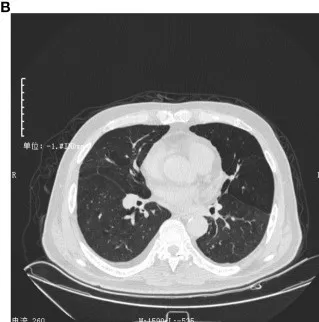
Lung computed tomography (CT) scan. (B) CT scan of the second admission on February 22, 2023. This image showed emphysema, and multiple ground-glass opacities in both lungs were obviously absorbed.
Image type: radiology (ct)